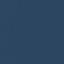
Land use / land cover class: SeaLake